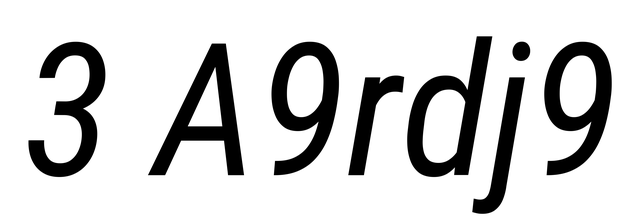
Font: Roboto-Italic_Condensed_Italic